Question: I'm looking to use an array formula to makes lists of students who have entered different events, but also need to split by gender.
I have the first array working where it lists the students in each event but can't seem to get the second condition to work properly.

Here is my working formula for the first event lists:
'=IFERROR(INDEX($A$3:$A$502,SMALL(IF($C$3:$C$502=1,ROW($C$3:$C$502)-ROW($C$3)+1),ROWS($C$3:$C3))),"")'
Here is my non-working attempt at the second one:
'=IFERROR(INDEX($A$3:$A$502,SMALL(IF(AND($C$3:$C$15=1,$B$3:$B$15="F"),ROW($C$3:$C$15)-ROW($C$3)+1),ROWS($C$3:$C3))),"")'
What am I doing wrong?
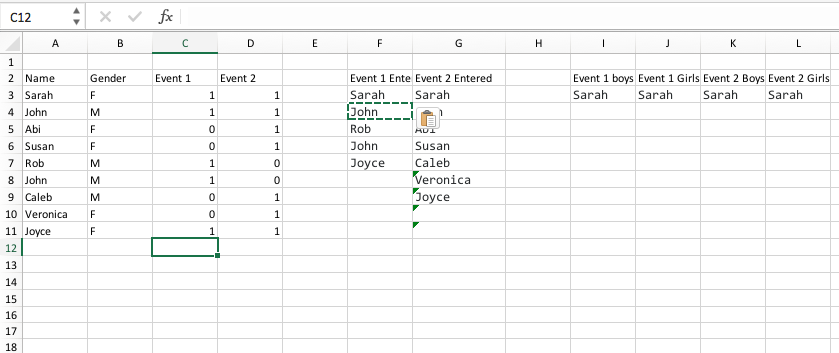
Answer: Try,
'''
=IFERROR(INDEX($A:$A, aggregate(15, 6, row($3:$502)/(($C$3:$C$502=1)*($B$3:$B$502="F")), row(1:1))), text(,))
'''
I have no idea why your sample formula had the criteria ranges going down to row 15; the ranges need to be the same.